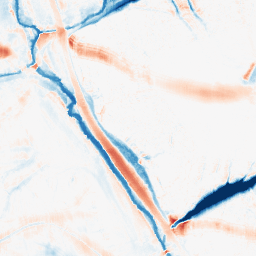
Category: morphological
Decomposition family: morphological_ellipse
Decomposition parameters: operation: average
width: 30
height: 20
Upsampling method: quintic
Upsampling parameters: scale: 2
Upsampling scale: 2